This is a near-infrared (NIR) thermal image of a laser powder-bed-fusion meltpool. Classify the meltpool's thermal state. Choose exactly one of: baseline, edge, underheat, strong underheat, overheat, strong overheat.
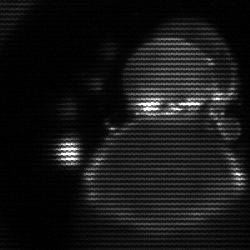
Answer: edge